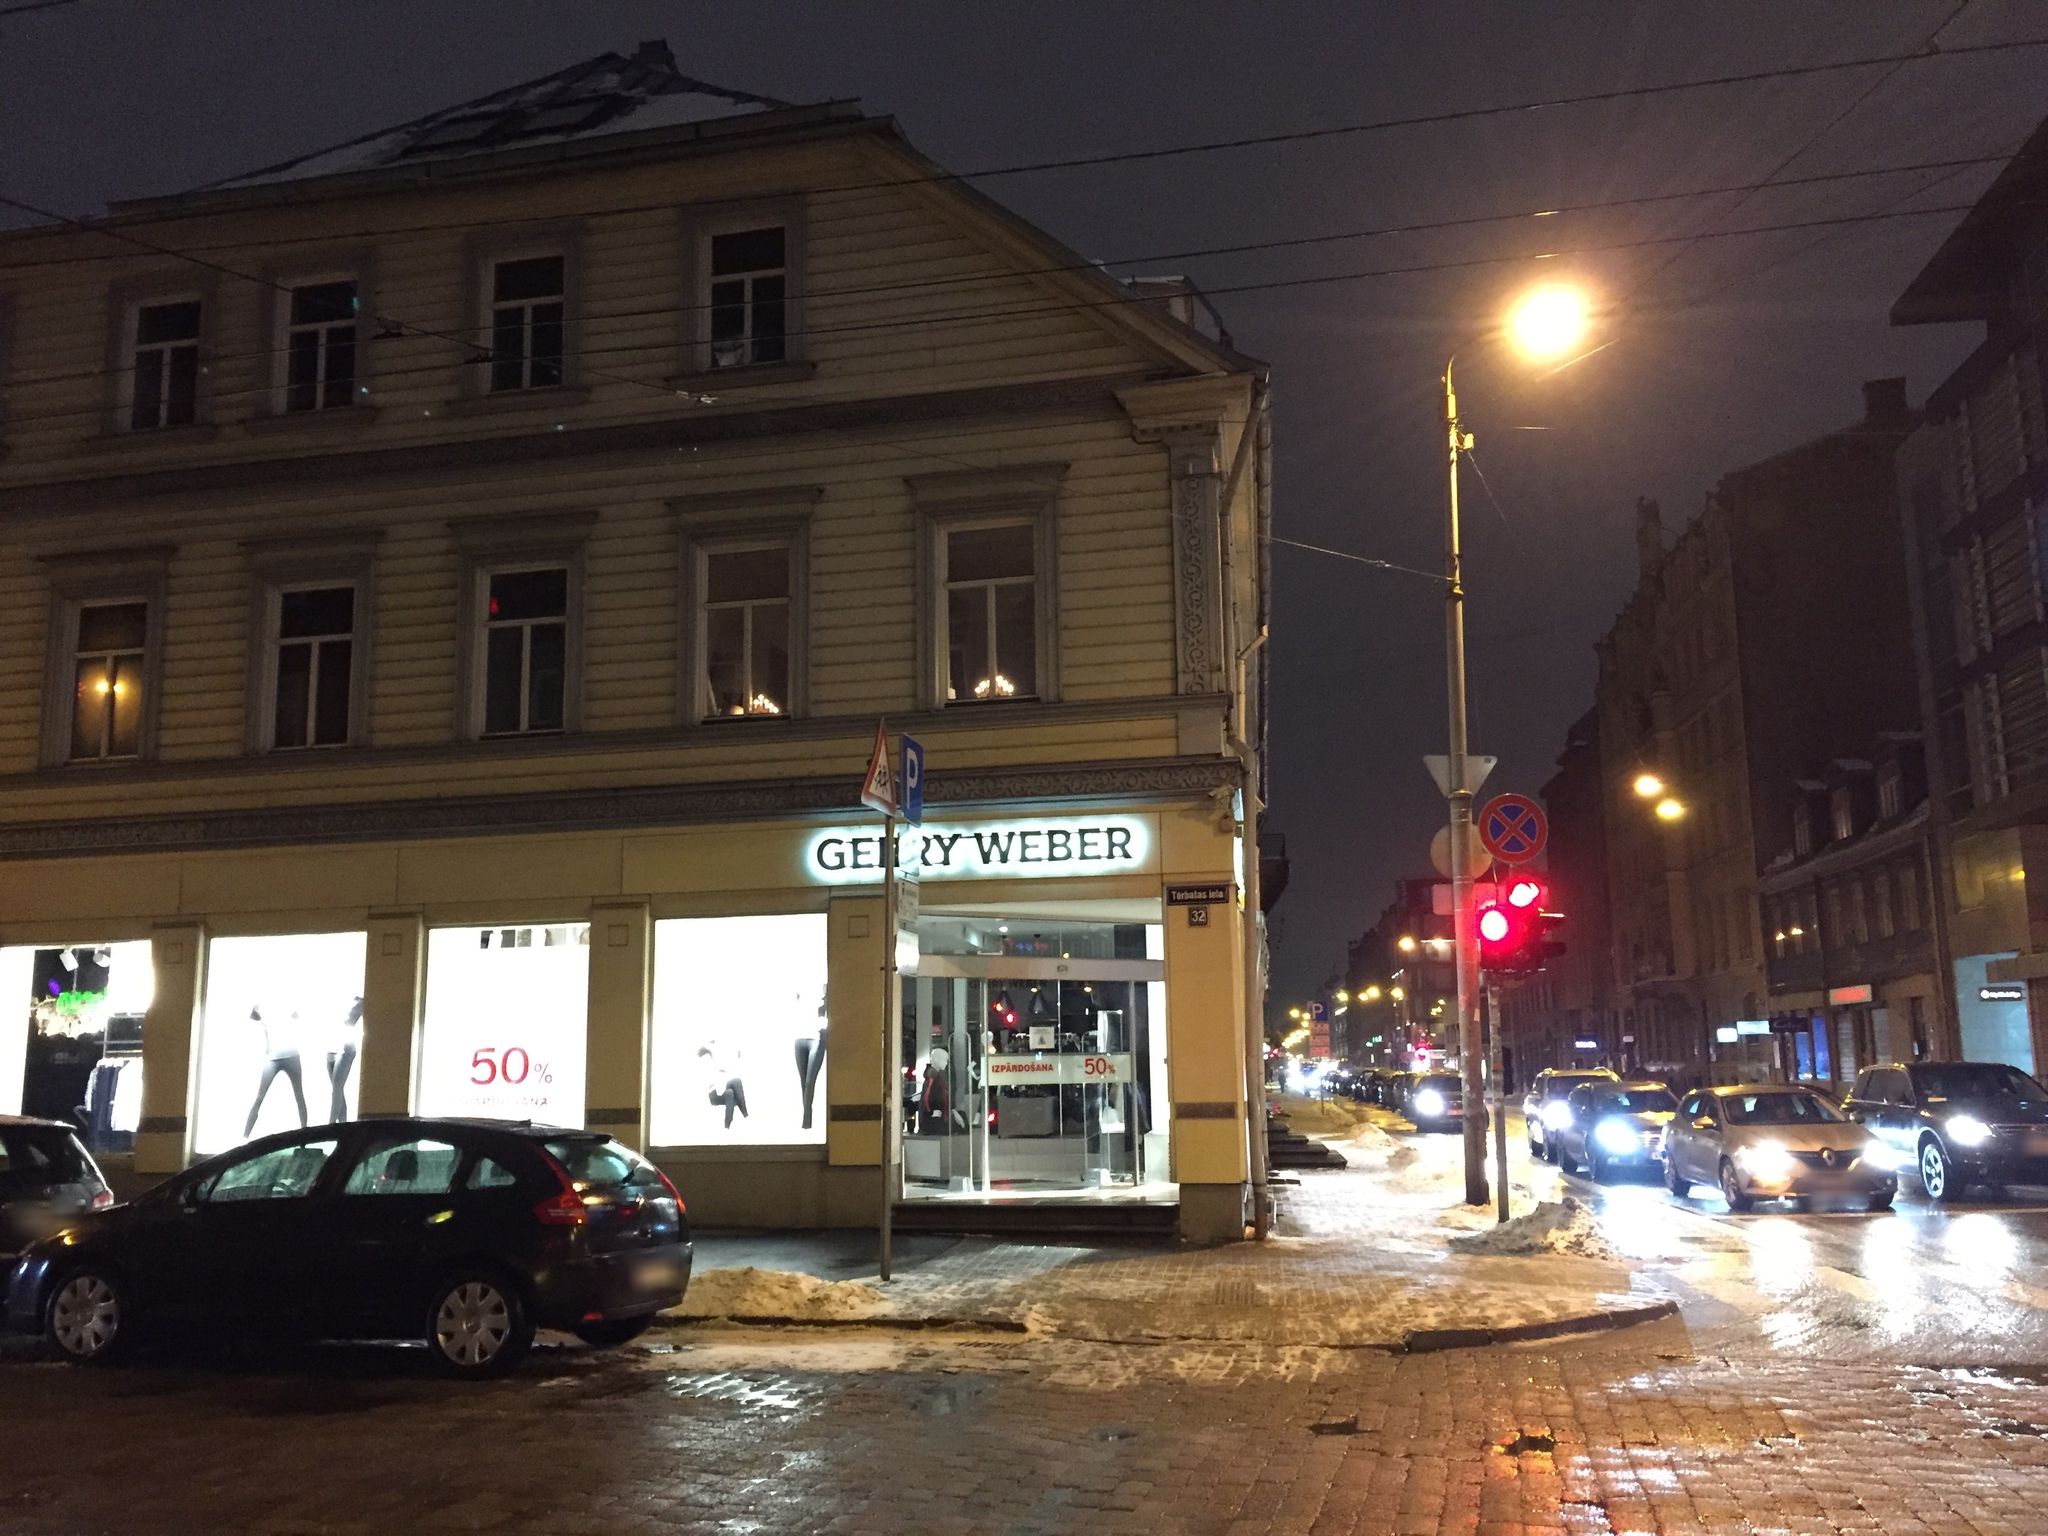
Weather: snowy
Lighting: night
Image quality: good
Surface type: driving surface
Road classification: primary
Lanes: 2
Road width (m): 1.0
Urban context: urban centre
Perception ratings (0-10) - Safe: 3.93, Lively: 5.4, Beautiful: 5.26, Boring: 1.66, Depressing: 3.76, Wealthy: 8.09